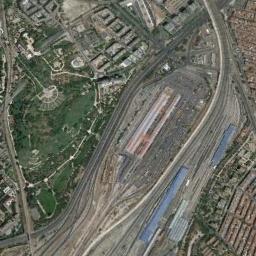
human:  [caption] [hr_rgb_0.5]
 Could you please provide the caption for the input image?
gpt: There is a railway station under construction in the suburbs .

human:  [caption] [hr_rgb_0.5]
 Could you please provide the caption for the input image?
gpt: There are many buildings of different shapes and sizes beside the railway station .

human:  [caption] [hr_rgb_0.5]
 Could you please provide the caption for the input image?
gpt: The railway station has lots of railways and some makeshift houses and a park is next to the railway station .

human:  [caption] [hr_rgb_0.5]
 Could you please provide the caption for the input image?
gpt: The railway station is next to some buildings and grass .

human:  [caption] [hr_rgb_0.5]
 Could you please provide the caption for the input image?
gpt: There are green meadows and buildings beside the railway station .